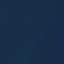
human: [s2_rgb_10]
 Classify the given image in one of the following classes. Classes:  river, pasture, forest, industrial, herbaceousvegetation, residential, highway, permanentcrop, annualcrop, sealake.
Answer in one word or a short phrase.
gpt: SeaLake